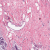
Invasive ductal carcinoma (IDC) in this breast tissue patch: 0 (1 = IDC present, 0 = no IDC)